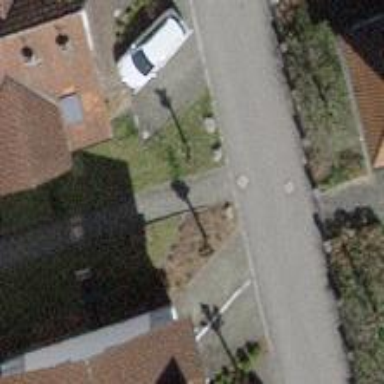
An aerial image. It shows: Paved residential road.